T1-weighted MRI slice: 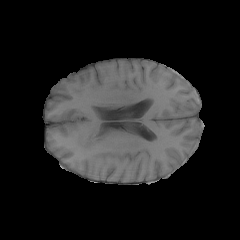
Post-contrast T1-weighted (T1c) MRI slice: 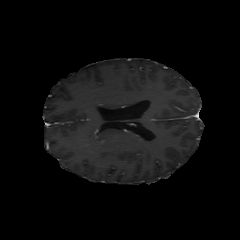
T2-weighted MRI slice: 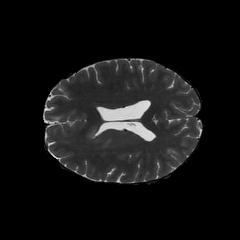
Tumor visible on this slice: yes